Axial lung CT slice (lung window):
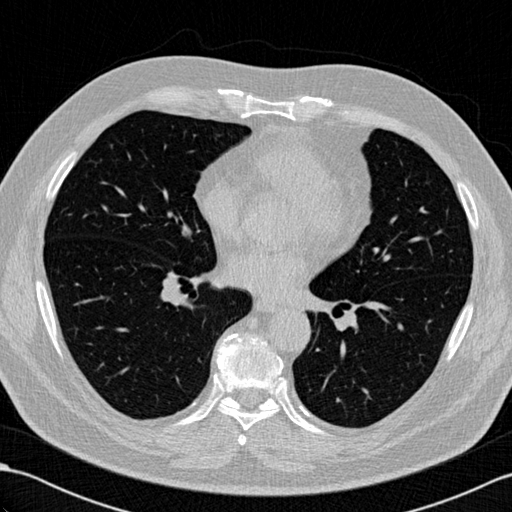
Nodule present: no